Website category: sports
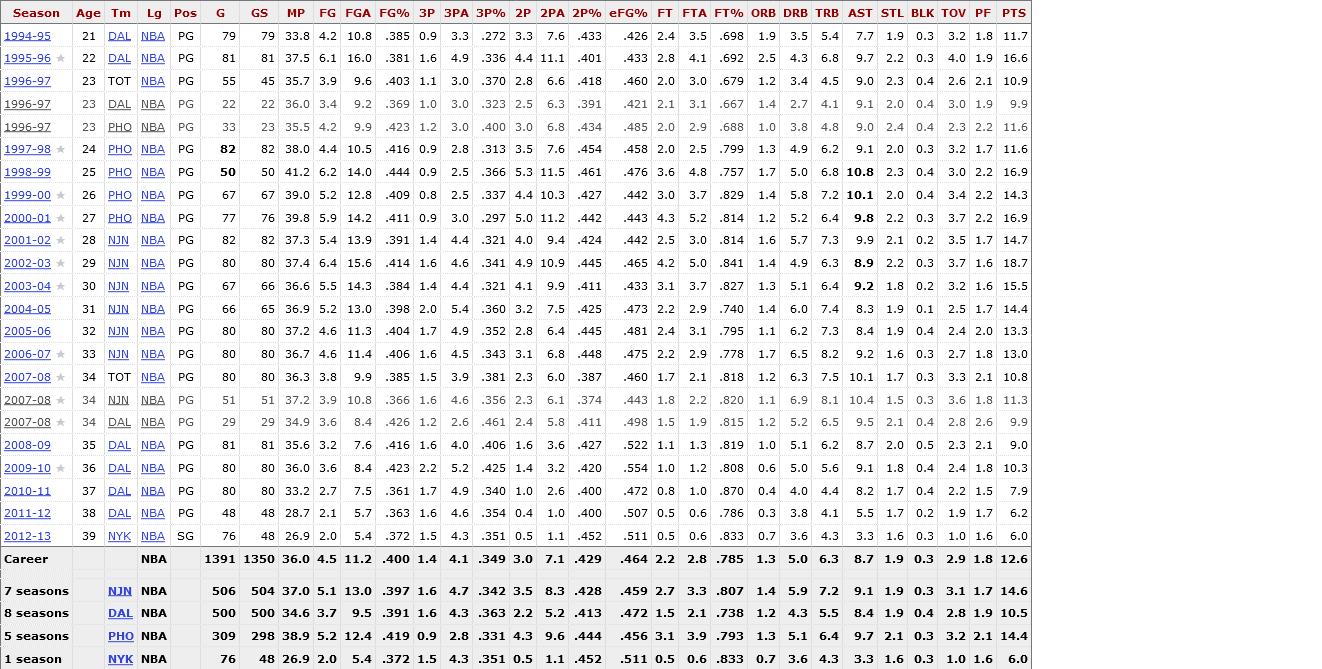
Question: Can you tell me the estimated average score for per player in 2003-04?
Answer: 15.5

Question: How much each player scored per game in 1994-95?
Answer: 11.7

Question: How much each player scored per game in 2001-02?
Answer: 14.7

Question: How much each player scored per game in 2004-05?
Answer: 14.4

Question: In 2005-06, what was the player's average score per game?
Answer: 13.3

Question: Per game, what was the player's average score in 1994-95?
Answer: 11.7

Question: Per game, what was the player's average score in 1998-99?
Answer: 16.9

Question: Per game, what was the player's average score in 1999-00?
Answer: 14.3

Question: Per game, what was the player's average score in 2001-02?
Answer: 14.7

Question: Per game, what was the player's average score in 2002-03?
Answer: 18.7

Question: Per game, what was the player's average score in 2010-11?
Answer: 7.9